Question: Up to now, when working with WCF, I have always been exposing the whole either EF generated entities, or POCOs(by modifying the T4 template to include DataContract and DataMember on POCOs and properties) as DataContract.
Now, I have come across a situation that I cannot expose the whole thing, and need to explicitly specify my DataContract to be a subset of the entities.
It worth saying that one of my entities is something like below:

And I want to just expose Id, Name, CategoryId, Price.
Insert/Update of rest of the fields ('ActiveFrom', 'InactiveDate', 'Supported') is something that will be decided based on the BR, and client doesn't know , and should not know indeed, anything about them.
I have tried following approaches, but each of them seems to have problem/not working:
1. Using AutoMapper : I need to map a source object to a destination object, and this is a one way mapping, so for presentation purposes I can map Product to ProductContract. But for adding/updating the product, it does not work as it cannot do a two way mapping.
2. Use the reflection and create a metadata class for the entities and add the [DataMember] attribute to the properties of the Metadata class as below (please note that I haven't included the unwanted fields): public class ProductMD : AssociatedMetadataTypeTypeDescriptionProvider
{
public ProductMD() :
base(typeof(Product))
{
}
[DataMember]
public int Id{ get; set; }
[DataMember]
public string Name { get; set; }
[DataMember]
public int? CategoryID { get; set; }
[DataMember]
public decimal? Price { get; set; }
}
And then use the ProductMD as an attribute for the Product partial class without touching the auto-generated entity (FYI: I have changed the POCO T4 template generator to include the [DataContract] on each entity): [MetadataType(typeof(ProductMD))]
public partial class Product
{
}
But on the client side, I do not have access to any of the DataMembers of the Product.
Now my question is that, what is the best approach to gain what I want to do (exposing a subset of the entities as 'DataContract')?
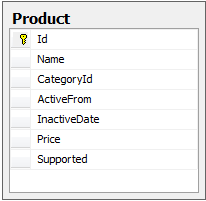
Answer: I would go with option 1 -> AutoMapper.
> it does not work as it cannot do a two way mapping.
You could define two way mapping:
'''
Mapper.CreateMap<Product, ProductContract>();
Mapper.CreateMap<ProductContract, Product>();
'''
obviously if in your 'ProductContract' you have less properties than in your domain model when doing the mapping, only the corresponding properties will be populated.
When doing the inverse map for updating you could do the following:
'''
ProductContract pc = ...
Product productToUpdate = GetProduct(pc.Id);
Mapper.Map<ProductContract, Product>(pc, product);
// at this stage the product model will have the properties that
// were present in the ProductContract being mapped from them and
// the rest of the properties will stay unmodified, i.e. they will
// have their initial values that were retrieved from the database.
// Now we can update the product:
UpdateProduct(product);
'''